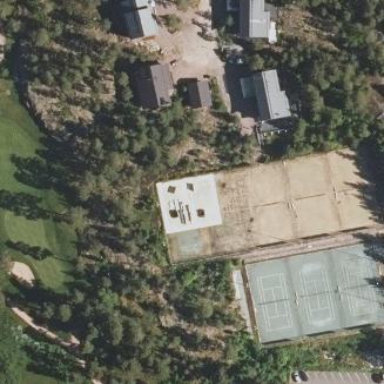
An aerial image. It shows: Tennis court in leisure pitch.